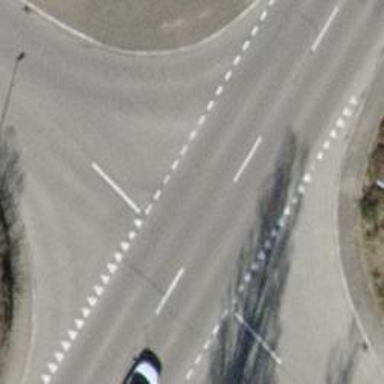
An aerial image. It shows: Road with "give way" sign.